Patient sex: M
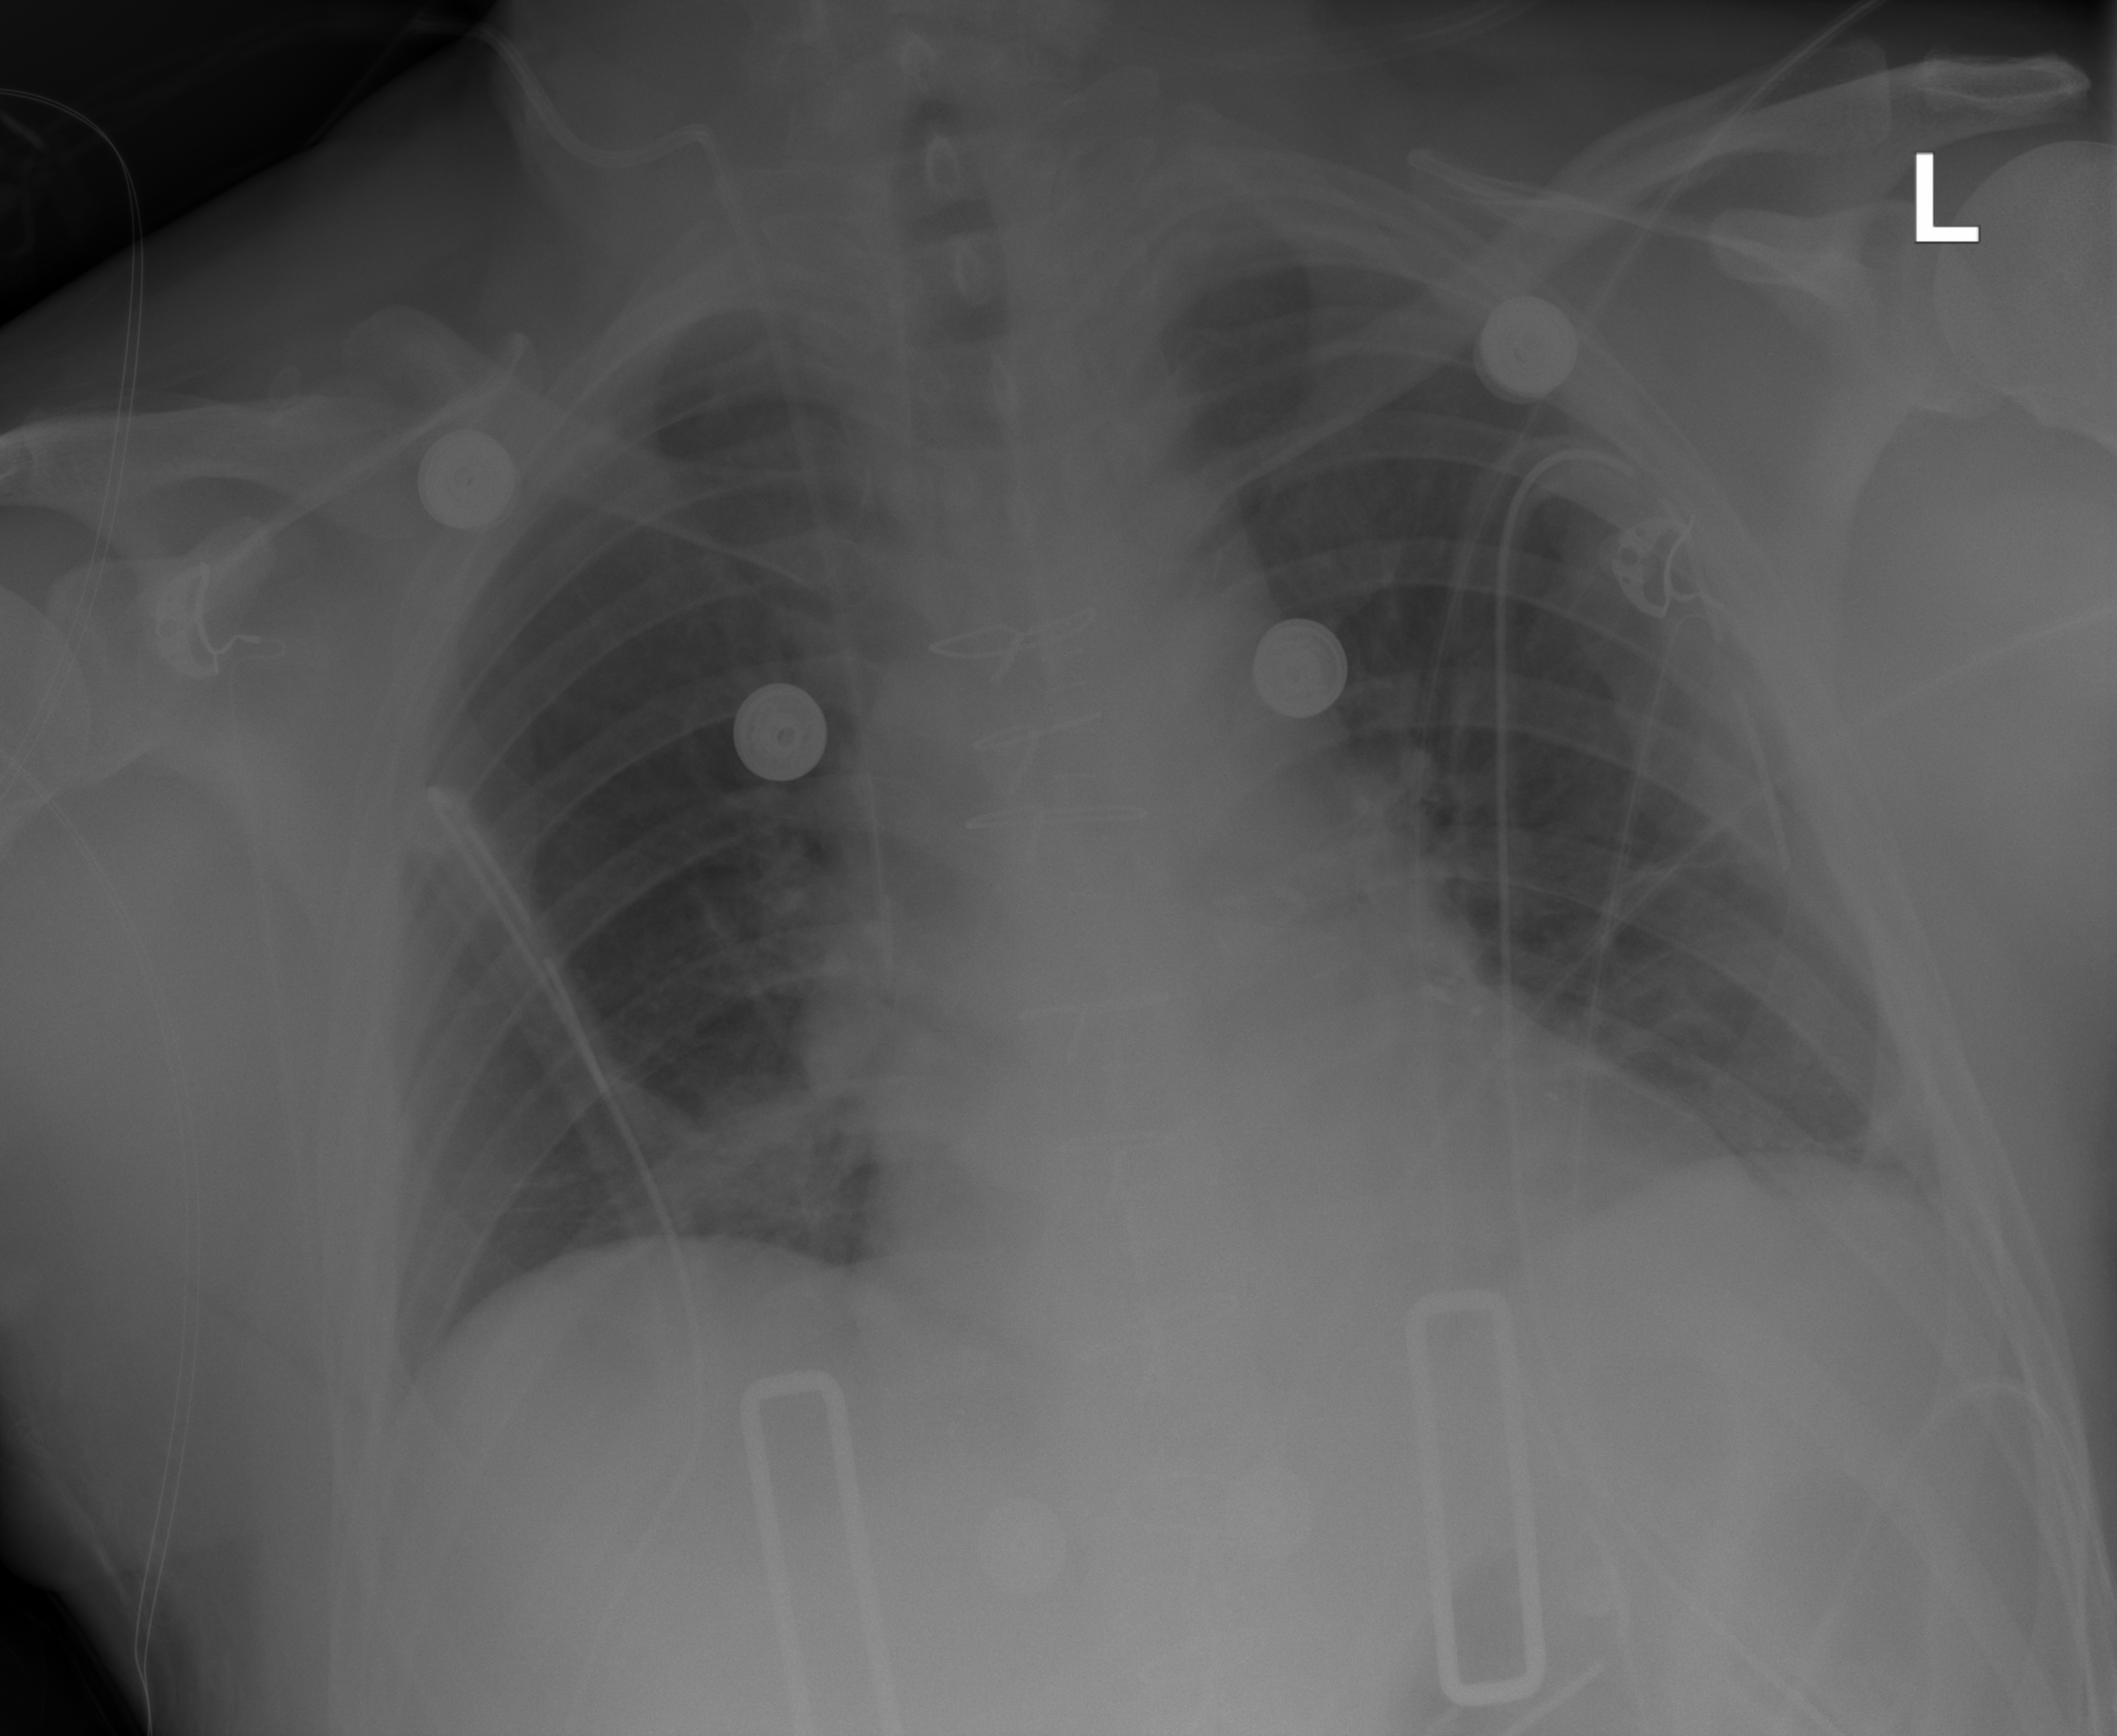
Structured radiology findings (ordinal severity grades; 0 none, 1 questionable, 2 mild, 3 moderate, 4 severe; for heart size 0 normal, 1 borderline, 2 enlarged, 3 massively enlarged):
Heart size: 0
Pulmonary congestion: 0
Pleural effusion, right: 0
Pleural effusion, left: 0
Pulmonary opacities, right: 0
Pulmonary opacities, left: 0
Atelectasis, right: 2
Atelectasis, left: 2